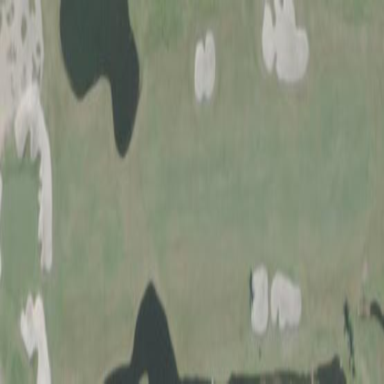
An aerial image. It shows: Golf fairway surrounded by grass.